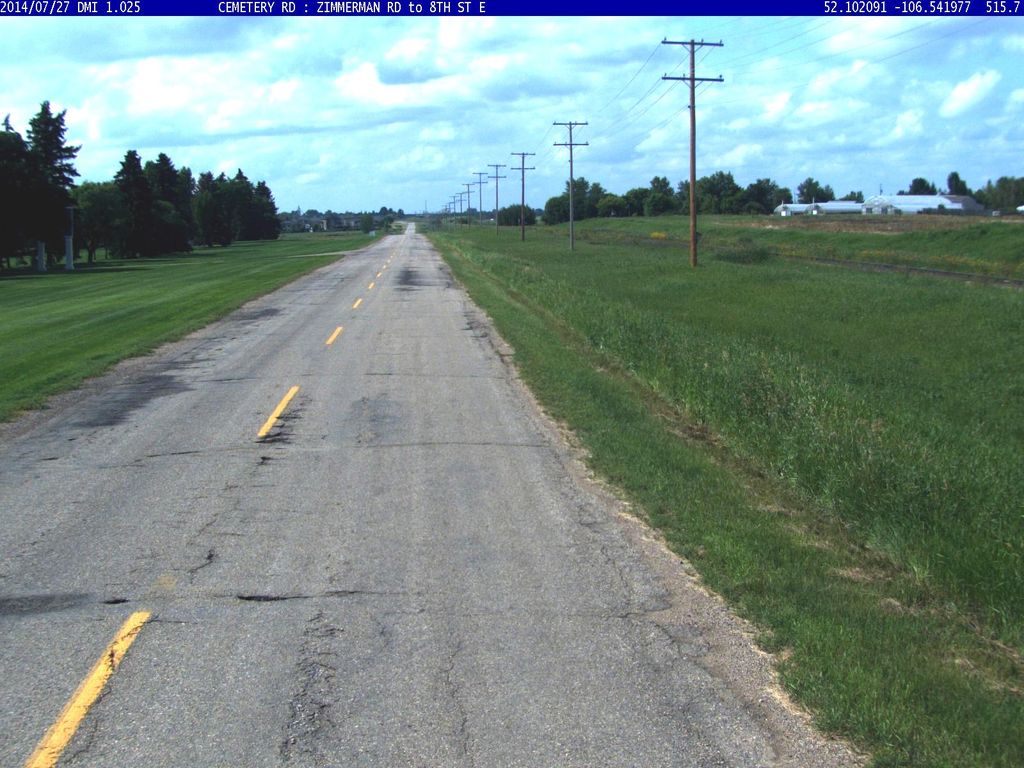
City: saskatoon